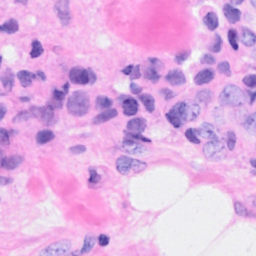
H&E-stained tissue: Breast